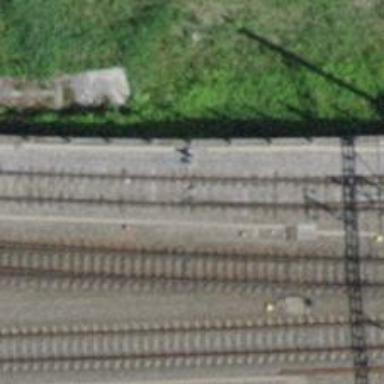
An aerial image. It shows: Railway switch with the turnout on the left side.